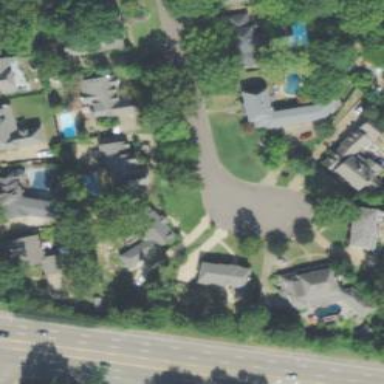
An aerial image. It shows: Smooth asphalt road in residential area.